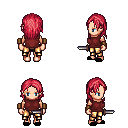
a pixel art fantasy rpg character, female body template, human, light skin, maroon sleeveless shirt, gold greaves, ruby red long hairstyle, leather bracers, black slippers, dagger, four views (front, back, left, right), 2x2 character sprite sheet, small pixel art, hard edges, no anti-aliasing